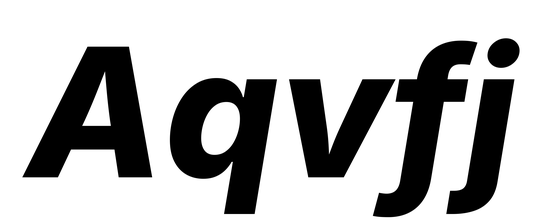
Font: Inter-Italic_ExtraBold_Italic